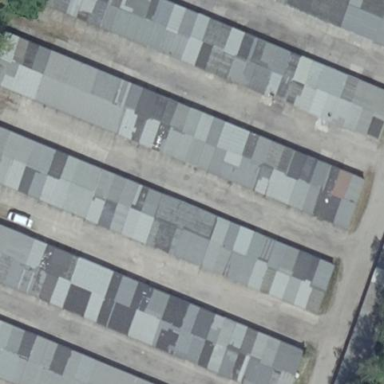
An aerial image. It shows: Group of garages.